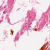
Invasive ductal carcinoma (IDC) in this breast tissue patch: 0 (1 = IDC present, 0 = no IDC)